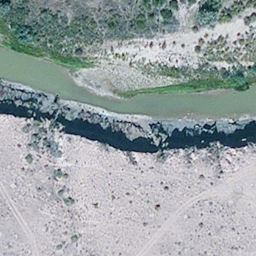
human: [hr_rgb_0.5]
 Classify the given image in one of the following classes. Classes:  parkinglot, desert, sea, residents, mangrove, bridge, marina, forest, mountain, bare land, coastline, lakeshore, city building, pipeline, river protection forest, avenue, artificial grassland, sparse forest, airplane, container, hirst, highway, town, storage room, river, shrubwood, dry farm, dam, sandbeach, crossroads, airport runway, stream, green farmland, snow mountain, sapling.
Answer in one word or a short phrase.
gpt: river